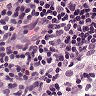
Metastatic tissue present: no